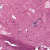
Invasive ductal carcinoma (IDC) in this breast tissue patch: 0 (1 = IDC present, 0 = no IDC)